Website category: university
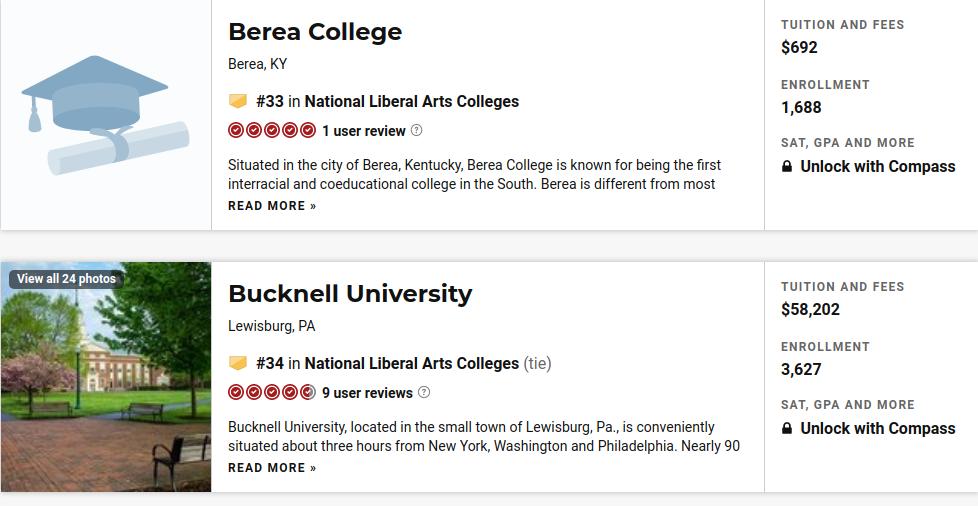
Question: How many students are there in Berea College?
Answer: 1,688

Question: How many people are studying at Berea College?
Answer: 1,688

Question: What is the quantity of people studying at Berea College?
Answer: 1,688

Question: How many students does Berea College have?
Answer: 1,688

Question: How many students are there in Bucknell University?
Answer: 3,627

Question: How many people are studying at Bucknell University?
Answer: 3,627

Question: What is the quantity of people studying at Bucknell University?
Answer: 3,627

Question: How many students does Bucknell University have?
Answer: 3,627

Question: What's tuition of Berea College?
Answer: $692

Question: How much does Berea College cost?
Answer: $692

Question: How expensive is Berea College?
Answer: $692

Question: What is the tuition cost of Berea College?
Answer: $692

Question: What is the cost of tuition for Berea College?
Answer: $692

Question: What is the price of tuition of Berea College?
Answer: $692

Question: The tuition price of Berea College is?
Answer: $692

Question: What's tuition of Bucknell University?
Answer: $58,202

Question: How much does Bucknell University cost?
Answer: $58,202

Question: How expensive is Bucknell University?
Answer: $58,202

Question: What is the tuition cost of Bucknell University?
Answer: $58,202